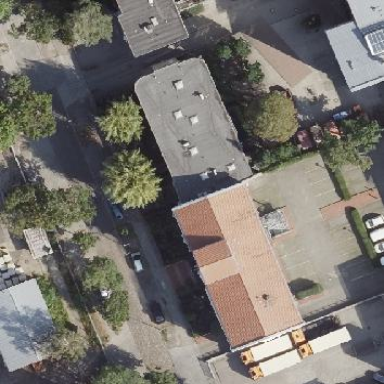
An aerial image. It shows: Flat-roofed commercial building.